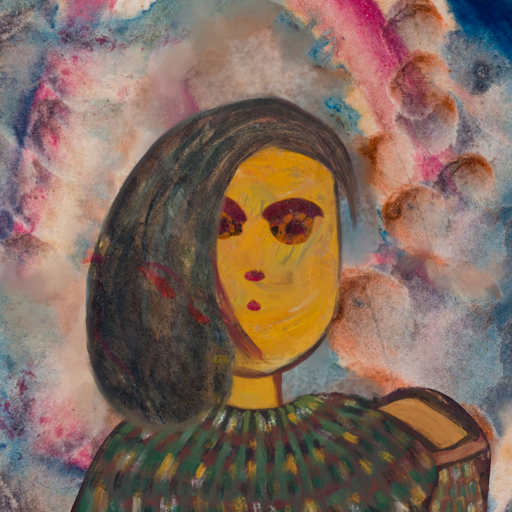
Background: Rupkatha, Head And Neck Front: After_Raid, Face Front: Doll, Bust: After_Raid, Hair Front: Gypsy_Mother, Head Accessory: Blank, Second Necklace: Blank, Necklace: Blank, Baby: Blank